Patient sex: M
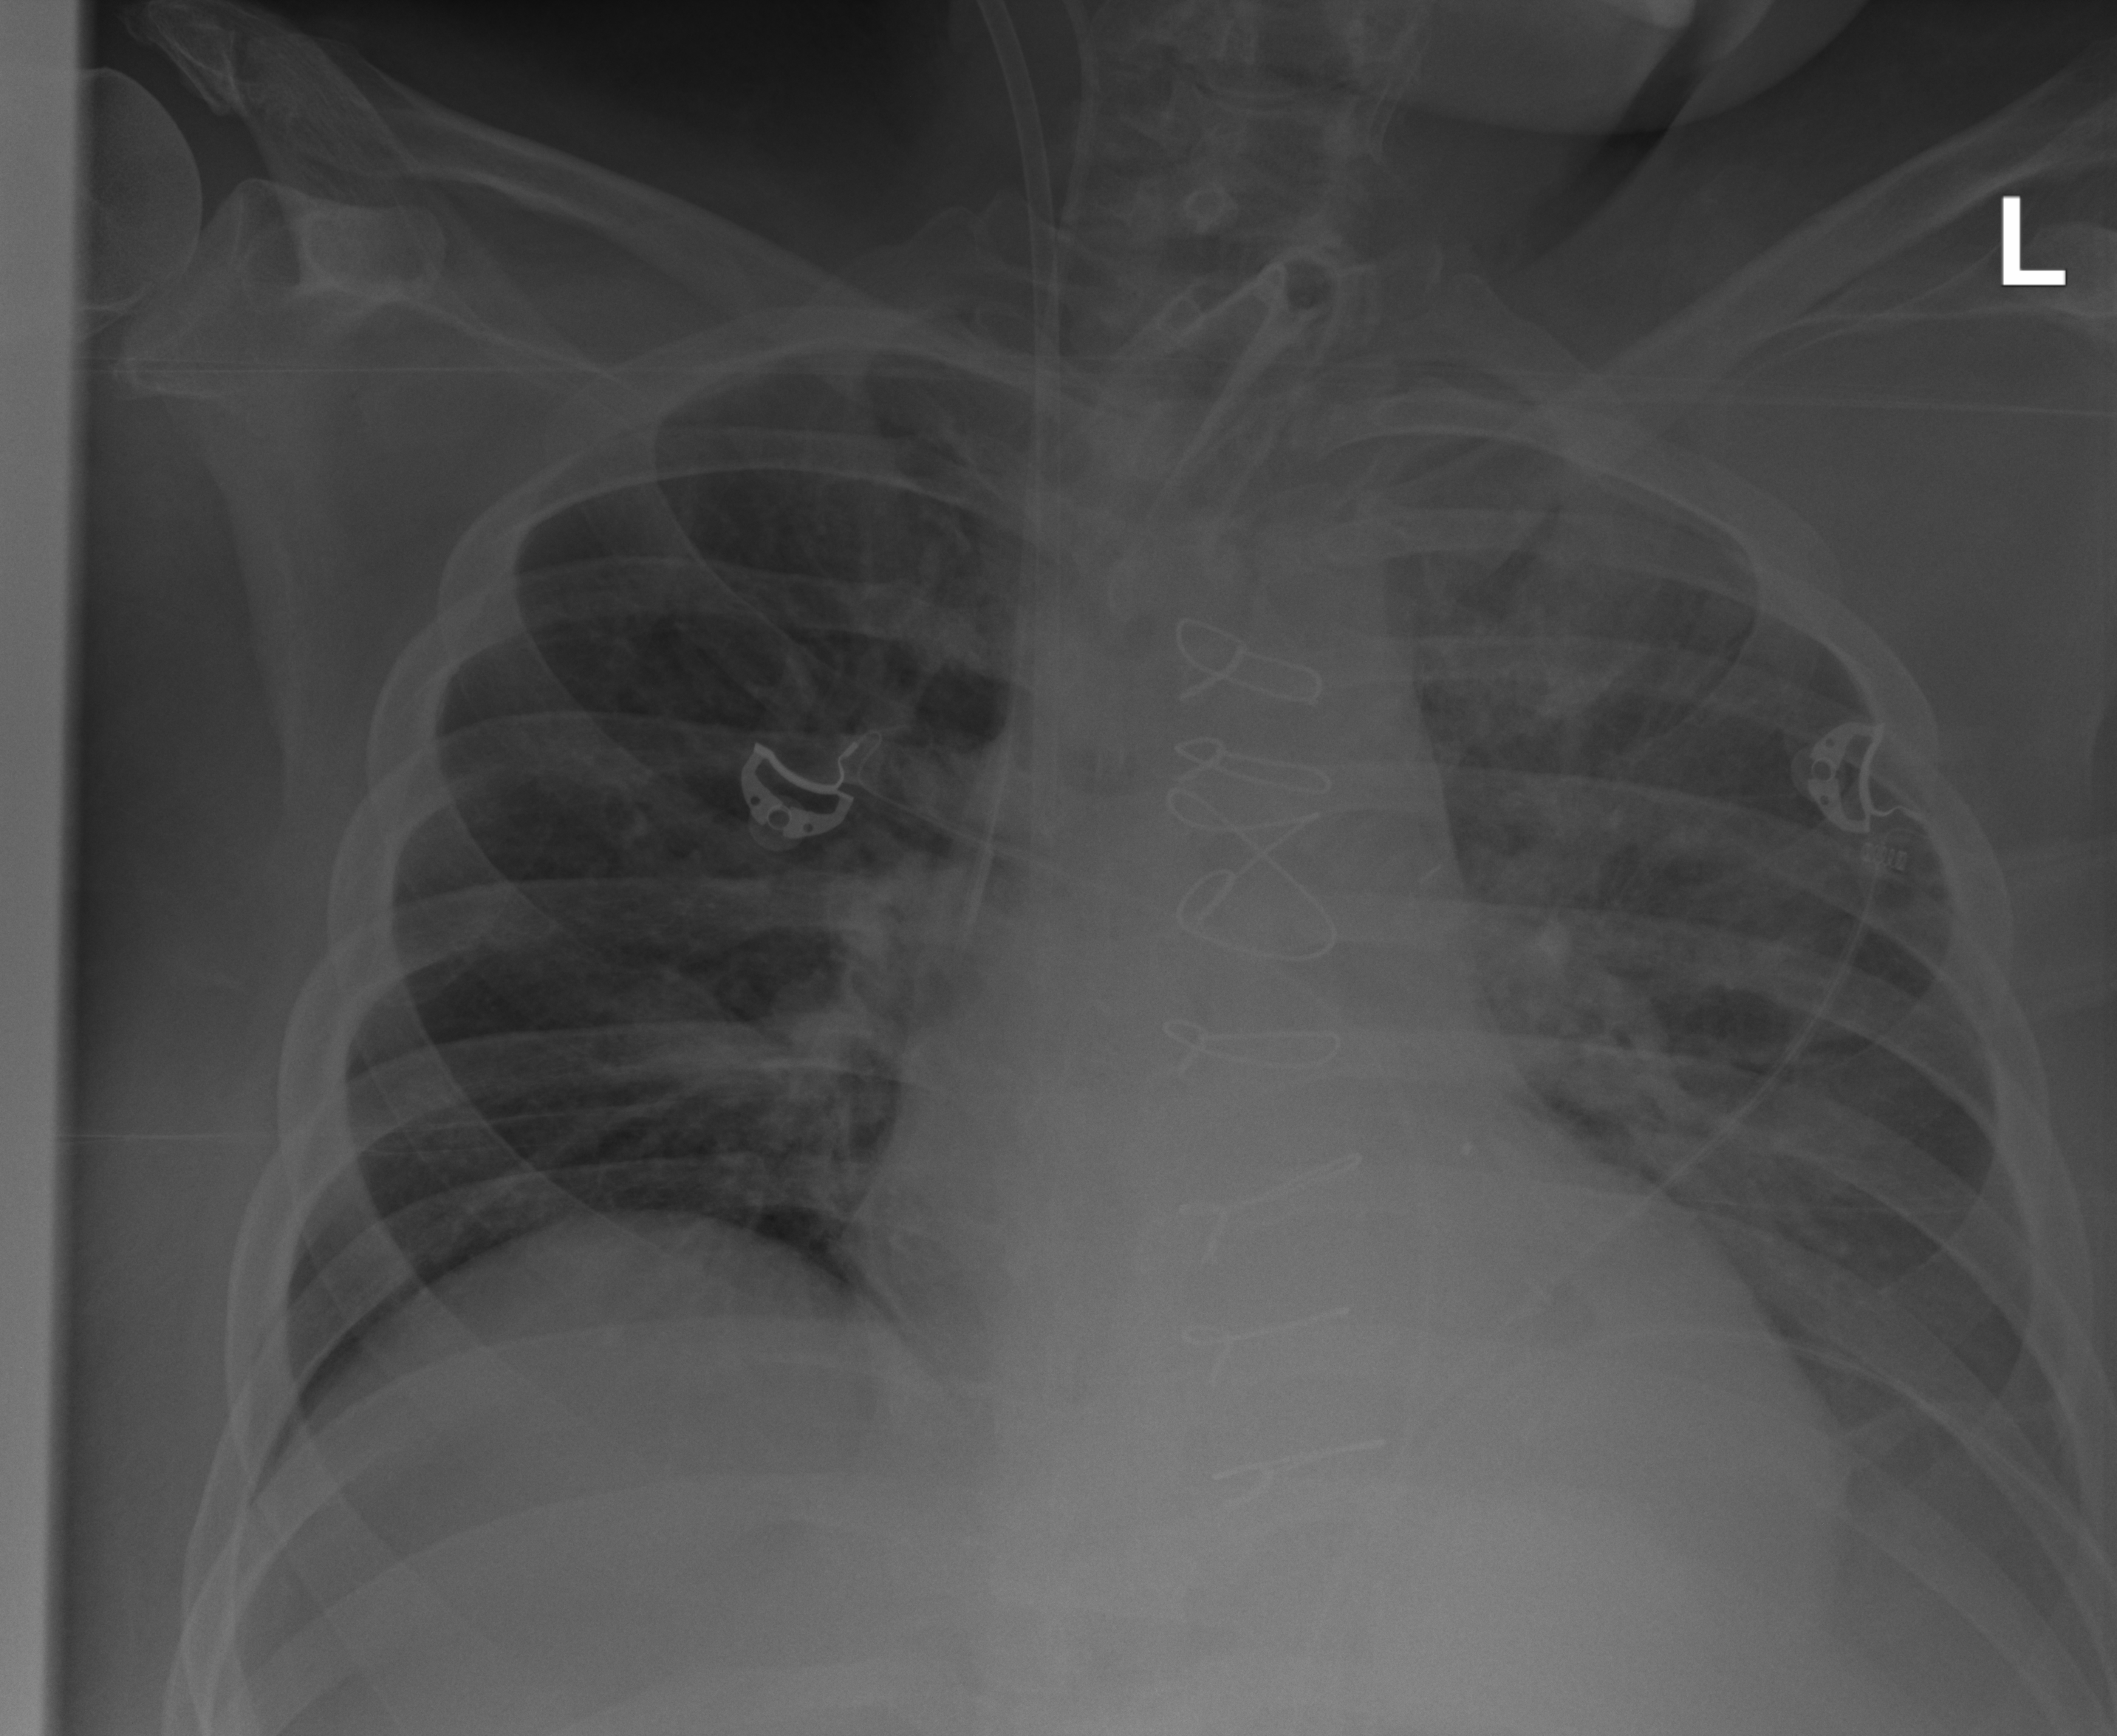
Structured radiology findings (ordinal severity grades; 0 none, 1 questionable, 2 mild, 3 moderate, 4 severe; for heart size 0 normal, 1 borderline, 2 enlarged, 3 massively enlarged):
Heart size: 0
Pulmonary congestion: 2
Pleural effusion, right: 0
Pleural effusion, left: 2
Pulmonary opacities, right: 2
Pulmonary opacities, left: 2
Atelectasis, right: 2
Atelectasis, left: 2